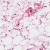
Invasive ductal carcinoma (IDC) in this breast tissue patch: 0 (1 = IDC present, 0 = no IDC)